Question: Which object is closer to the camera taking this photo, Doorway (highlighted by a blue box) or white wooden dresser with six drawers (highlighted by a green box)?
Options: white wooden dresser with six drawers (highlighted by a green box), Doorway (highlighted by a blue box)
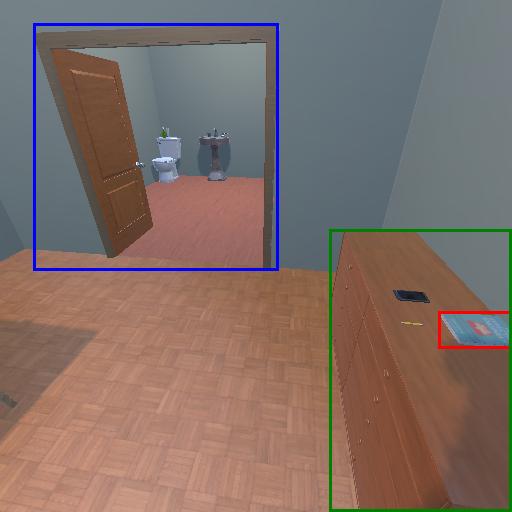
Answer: white wooden dresser with six drawers (highlighted by a green box)